Field crop: maize
Growth stage: 2
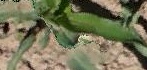
Species: maize